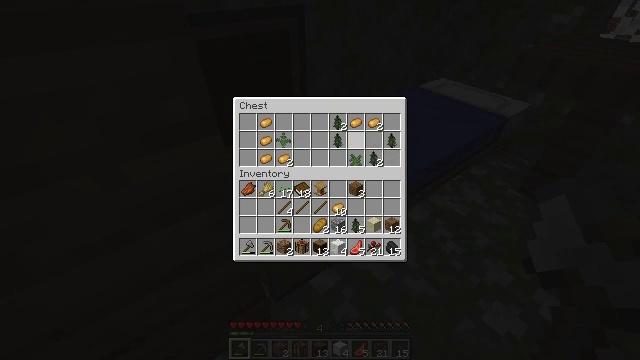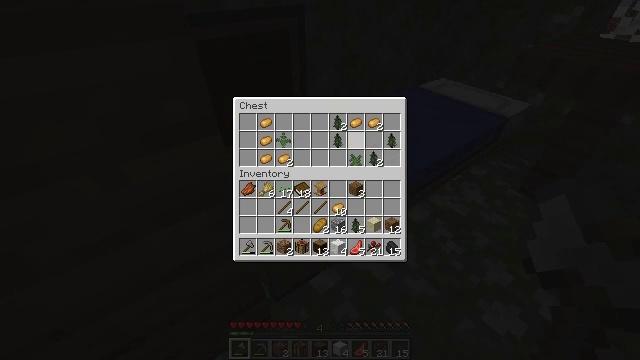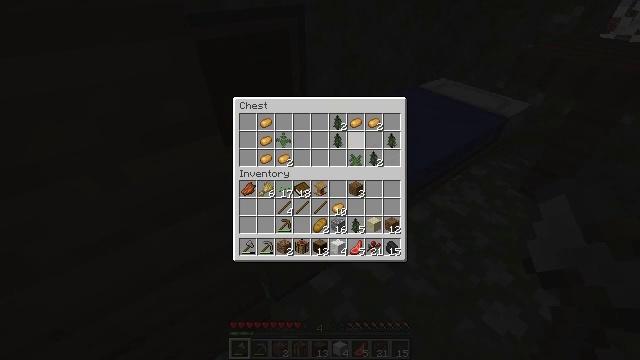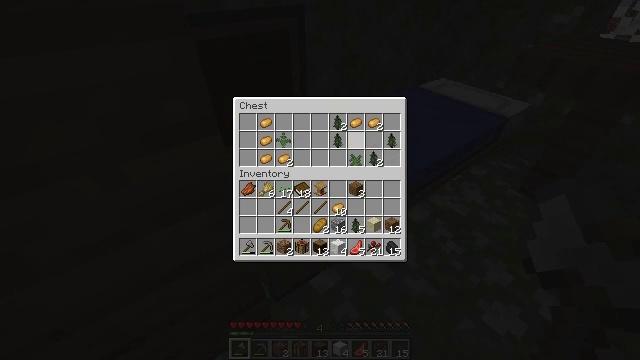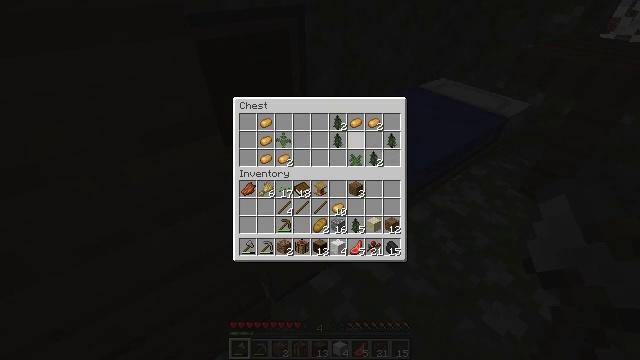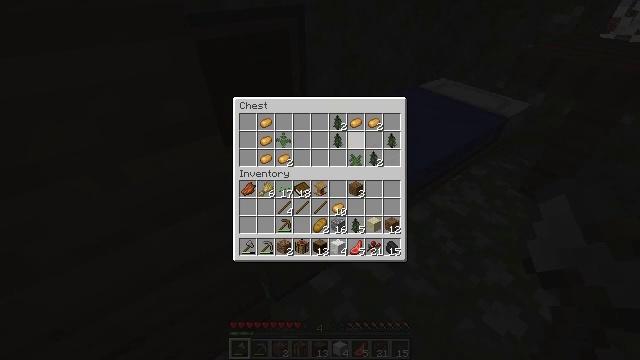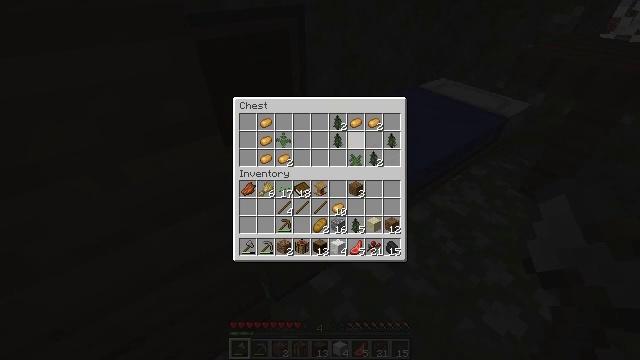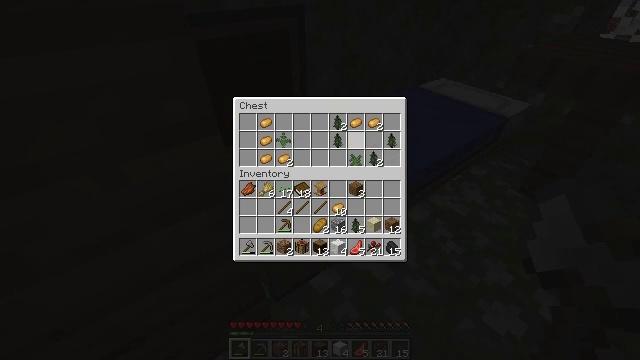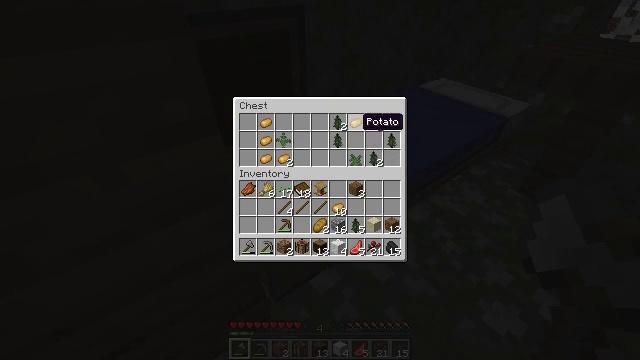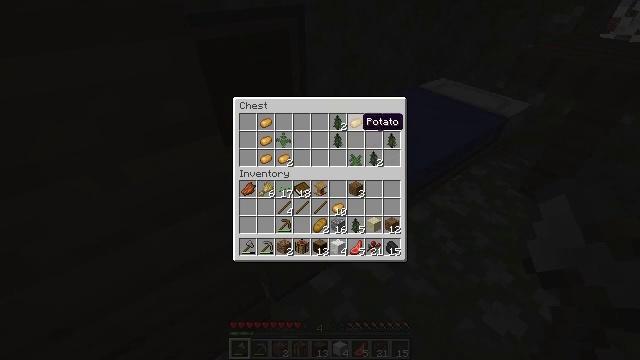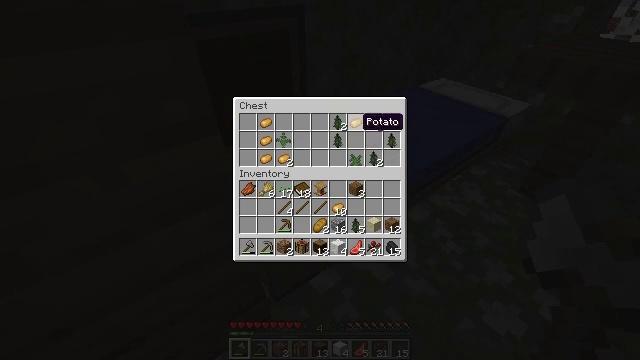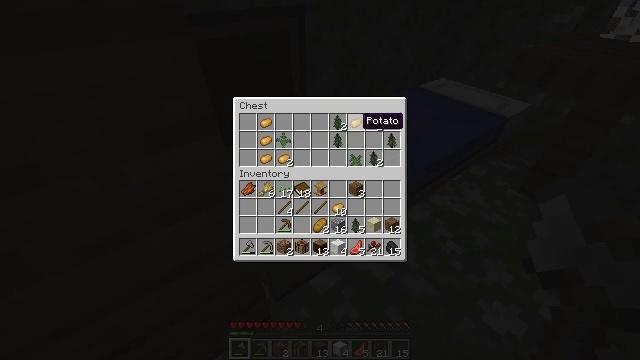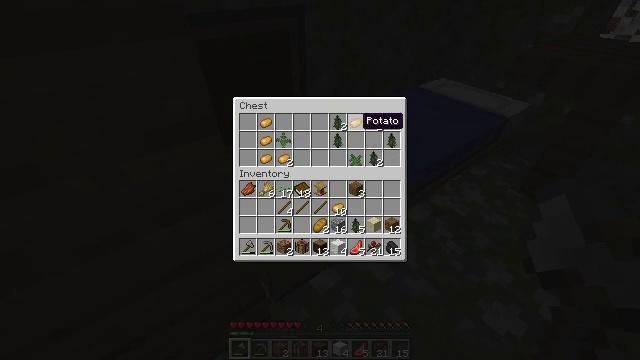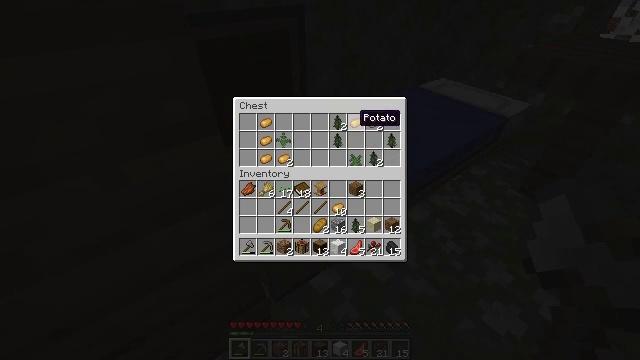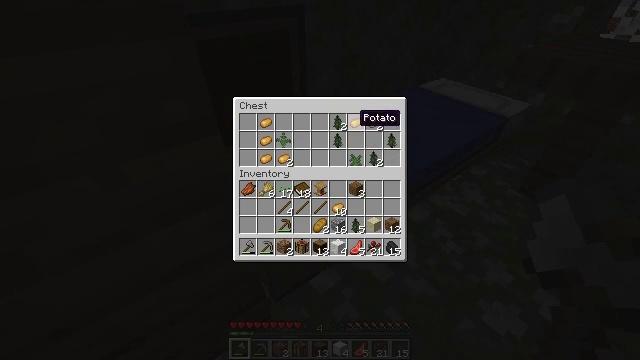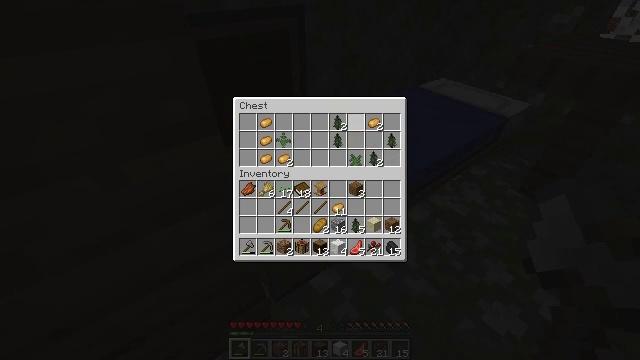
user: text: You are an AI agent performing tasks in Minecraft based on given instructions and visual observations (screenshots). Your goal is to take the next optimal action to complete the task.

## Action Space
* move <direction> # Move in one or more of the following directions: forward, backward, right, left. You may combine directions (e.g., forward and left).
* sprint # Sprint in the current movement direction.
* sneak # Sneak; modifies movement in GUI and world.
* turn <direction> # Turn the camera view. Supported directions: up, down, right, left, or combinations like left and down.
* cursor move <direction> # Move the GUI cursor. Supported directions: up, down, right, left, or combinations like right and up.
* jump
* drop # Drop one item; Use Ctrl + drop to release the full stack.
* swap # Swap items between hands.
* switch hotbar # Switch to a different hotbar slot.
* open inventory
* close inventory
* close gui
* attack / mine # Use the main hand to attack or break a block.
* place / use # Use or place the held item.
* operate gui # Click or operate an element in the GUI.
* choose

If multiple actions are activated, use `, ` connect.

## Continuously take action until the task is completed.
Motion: motion action
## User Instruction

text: Attack the bookshelf to recycle it.
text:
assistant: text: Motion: sneak, operate gui
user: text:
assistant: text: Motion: operate gui
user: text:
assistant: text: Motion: no_op
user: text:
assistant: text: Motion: operate gui
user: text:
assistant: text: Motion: operate gui
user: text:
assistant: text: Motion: no_op
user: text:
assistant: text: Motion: no_op
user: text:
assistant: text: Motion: no_op
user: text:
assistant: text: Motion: no_op
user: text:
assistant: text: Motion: no_op
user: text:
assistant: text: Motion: sneak
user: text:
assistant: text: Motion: sneak
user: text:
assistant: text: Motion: sneak
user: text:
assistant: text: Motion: sneak
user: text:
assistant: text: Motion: sneak, operate gui
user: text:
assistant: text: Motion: sneak, operate gui
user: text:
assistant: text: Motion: sneak, cursor move left, operate gui
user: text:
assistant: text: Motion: sneak, cursor move left
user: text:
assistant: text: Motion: sneak, cursor move left, operate gui
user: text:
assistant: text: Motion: sneak, cursor move left, operate gui
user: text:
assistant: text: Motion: sneak, operate gui
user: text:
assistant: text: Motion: sneak
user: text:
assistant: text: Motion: sneak, operate gui
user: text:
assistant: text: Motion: sneak, operate gui
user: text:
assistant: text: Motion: sneak, operate gui
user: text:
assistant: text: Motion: sneak, cursor move down
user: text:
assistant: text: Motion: sneak, operate gui
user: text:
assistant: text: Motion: sneak, operate gui
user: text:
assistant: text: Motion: sneak, operate gui
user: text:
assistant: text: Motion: sneak